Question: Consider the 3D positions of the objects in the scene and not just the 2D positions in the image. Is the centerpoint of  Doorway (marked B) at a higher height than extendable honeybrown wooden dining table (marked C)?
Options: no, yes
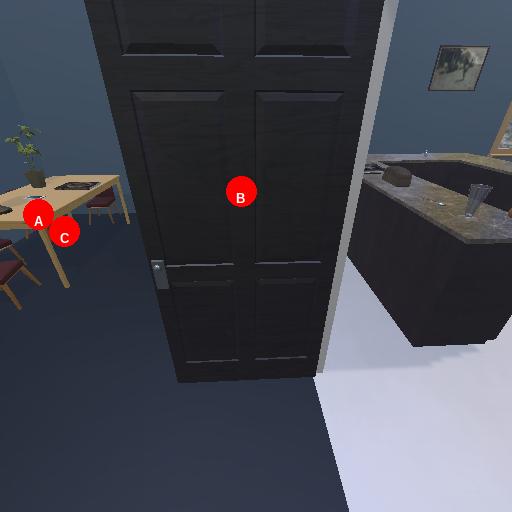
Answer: no